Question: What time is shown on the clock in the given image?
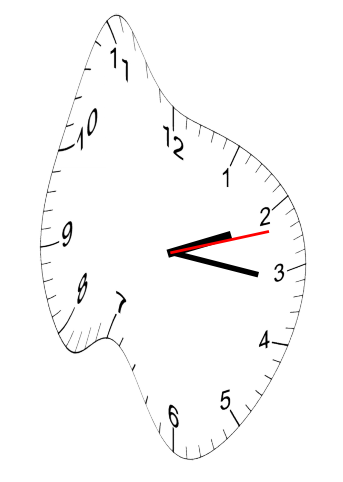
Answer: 02:16:12